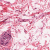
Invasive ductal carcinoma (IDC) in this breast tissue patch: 0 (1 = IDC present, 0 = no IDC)